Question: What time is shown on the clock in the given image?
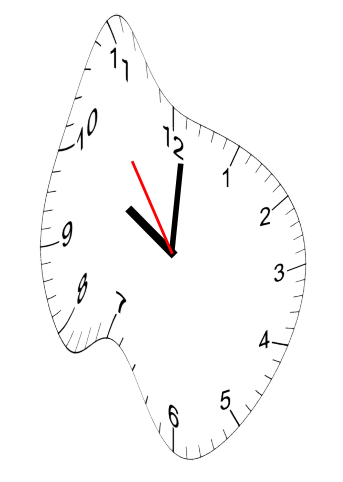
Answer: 10:00:54